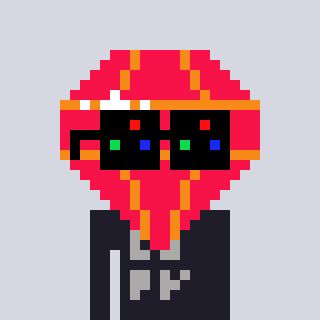
a pixel art character with square black sunglasses, a red diamond-shaped head and a grayscale-colored body on a cool background